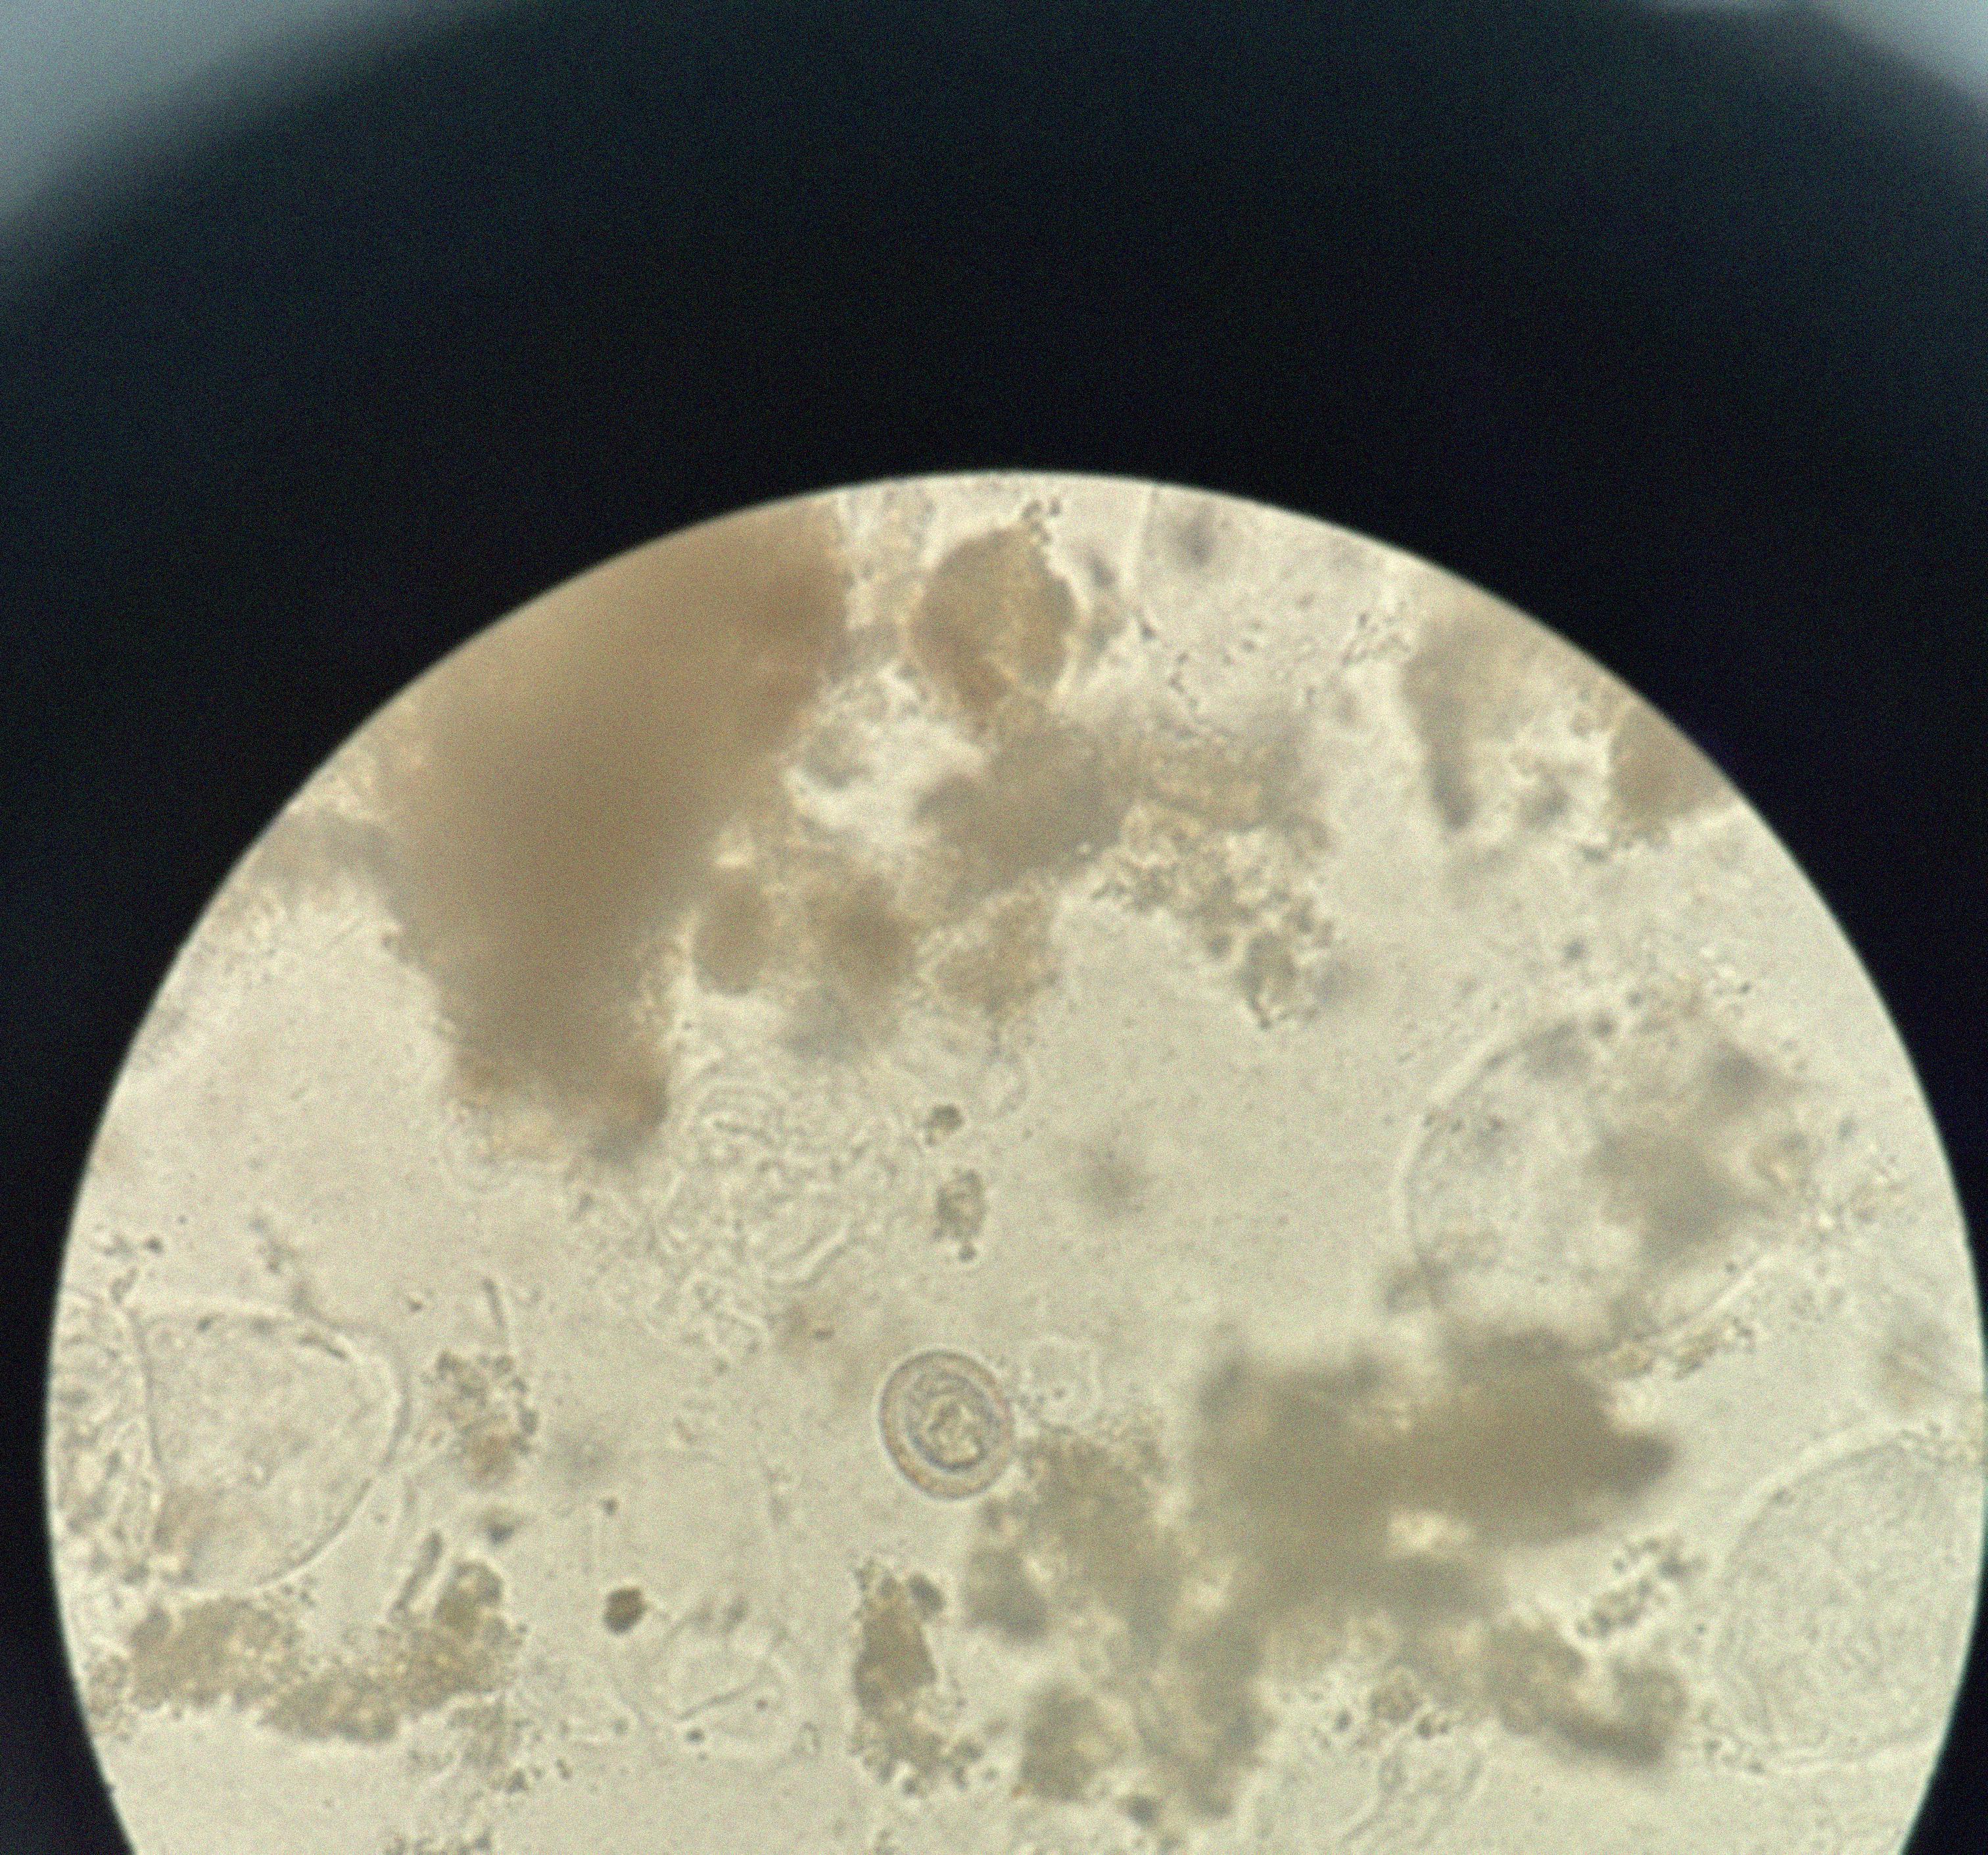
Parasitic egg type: Hymenolepis nana